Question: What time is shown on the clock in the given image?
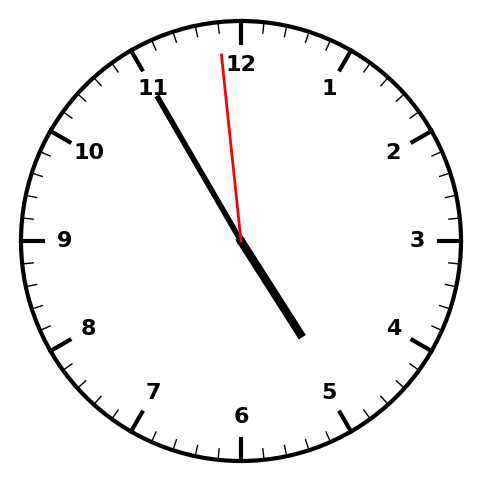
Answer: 04:54:59